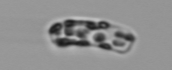
Label: Guinardia_striata